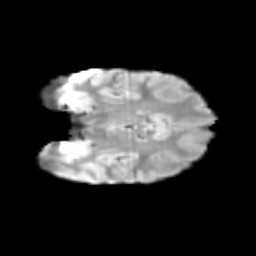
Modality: T2w
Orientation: coronal
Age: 10
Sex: female
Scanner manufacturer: siemens
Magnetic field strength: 3 T
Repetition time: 3.8 s
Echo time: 0.07 s